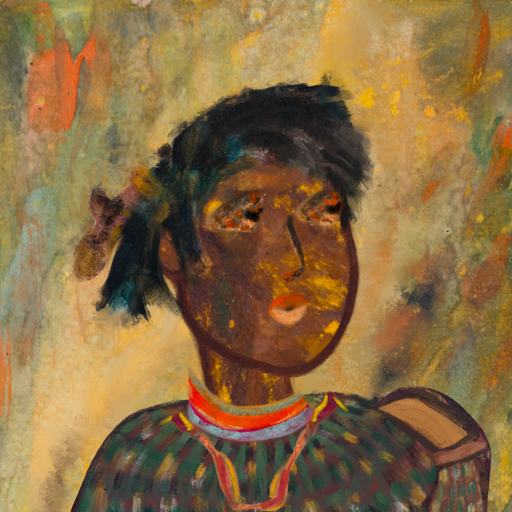
Background: Comrade, Head And Neck Side: Comrade, Face Side: Gypsy_Queen, Bust: After_Raid, Hair Side: Pipe, Head Accessory: Blank, Second Necklace: Gypsy_Mother_1, Necklace: Sisters, Baby: Blank